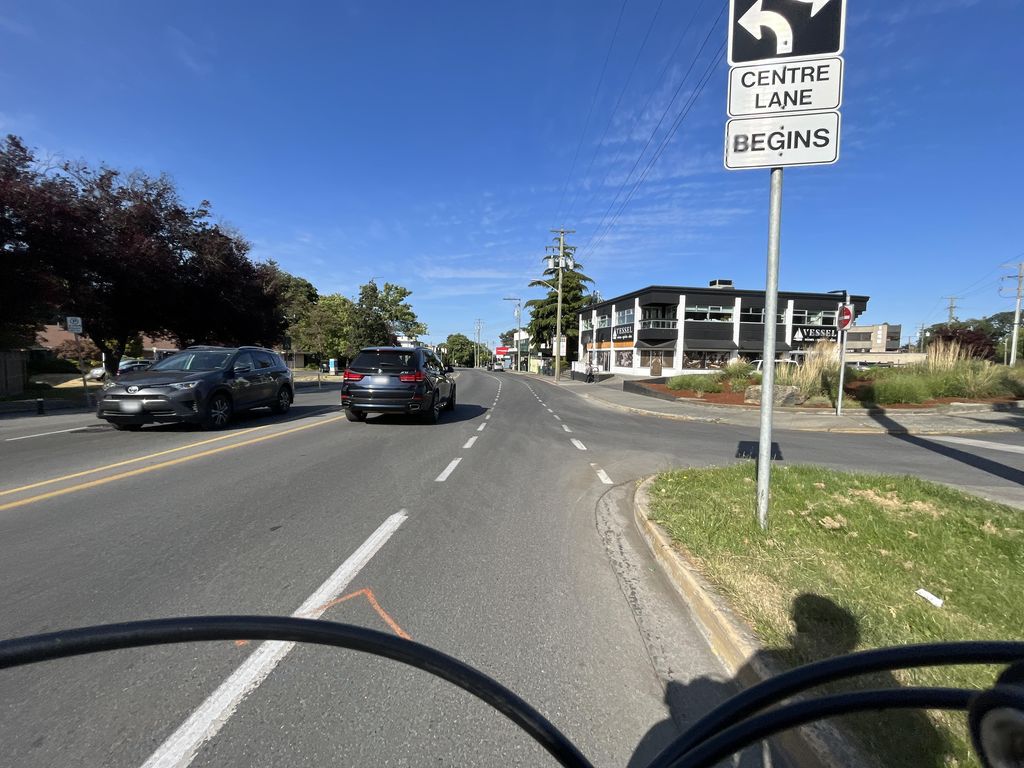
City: victoria